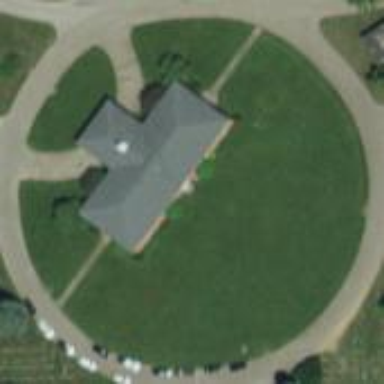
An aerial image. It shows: Driveway that serves as roundabout.